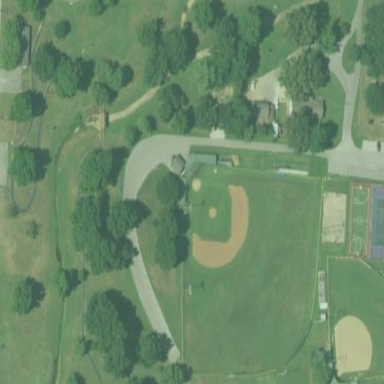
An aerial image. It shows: Baseball pitch for leisure land.